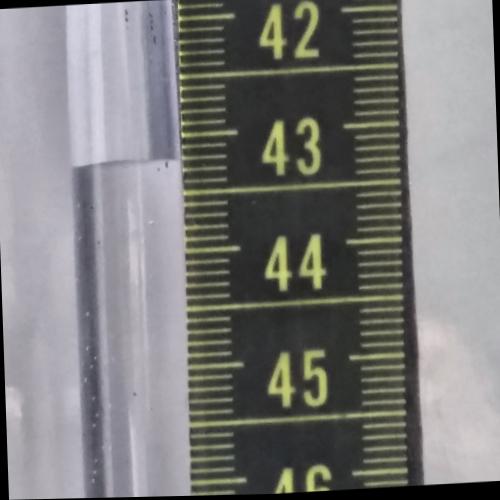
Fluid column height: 43.2 cm